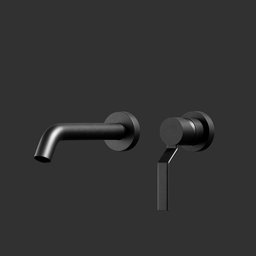
Label: appliances